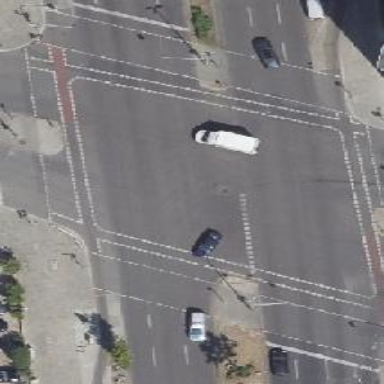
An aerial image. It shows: Dashed line stop line on the road marking.